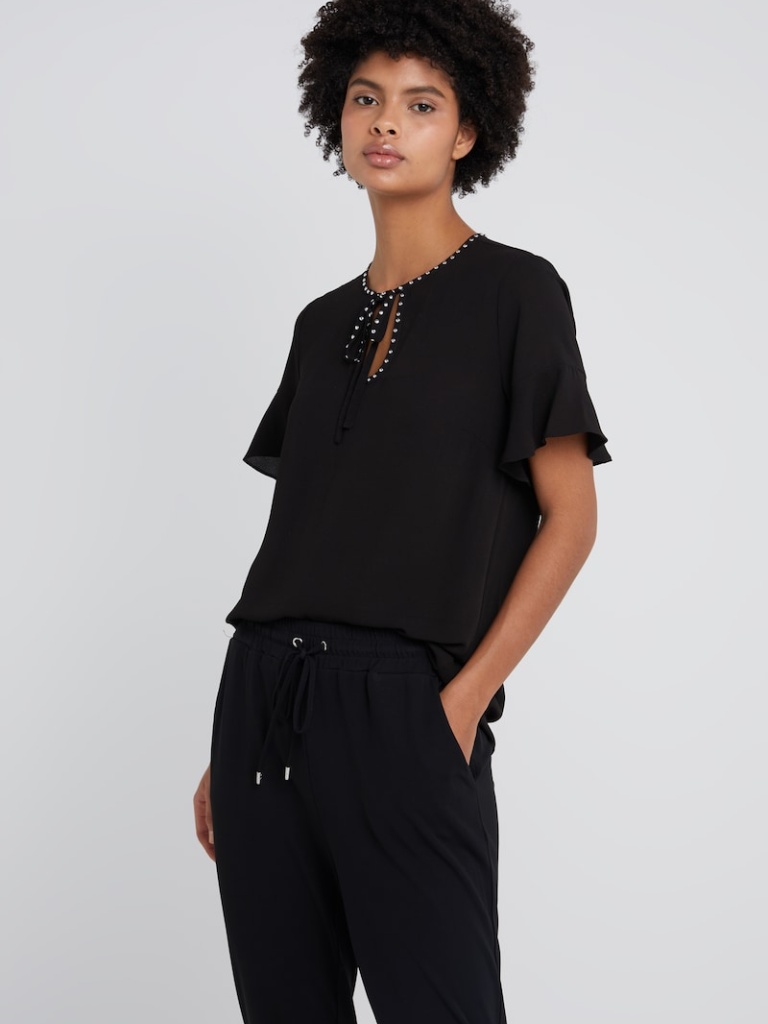
cotton relaxed short sleeve hip length Untucked v-neck blouse